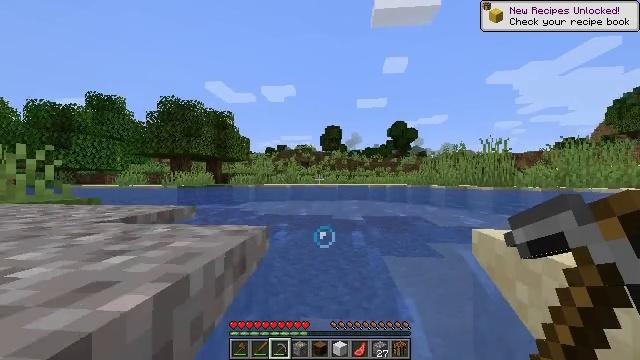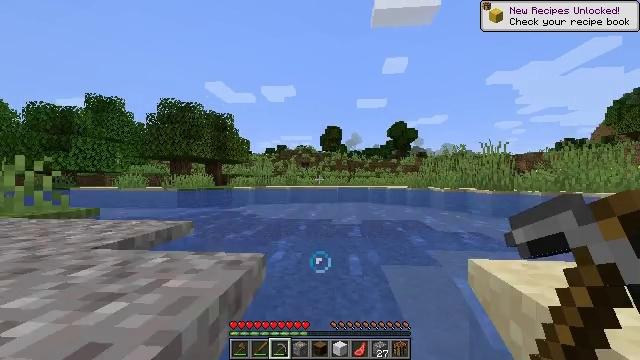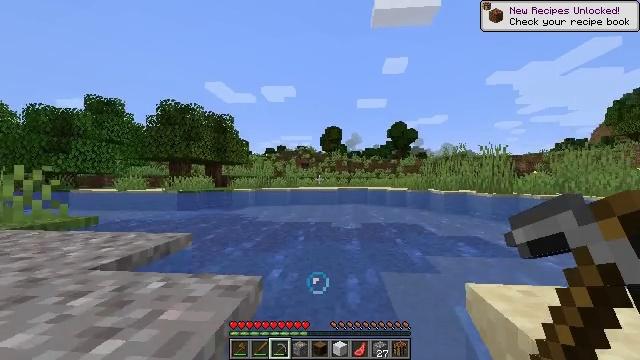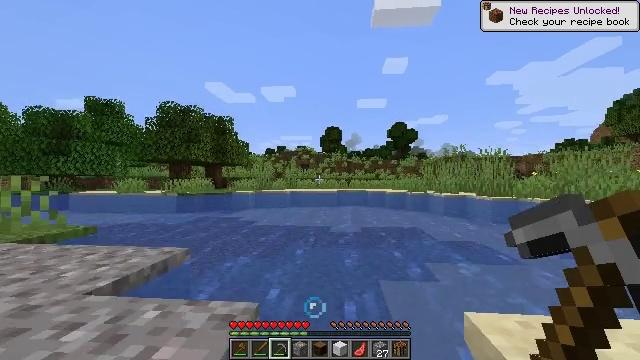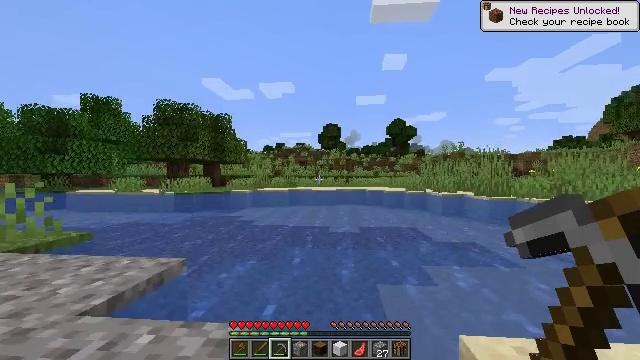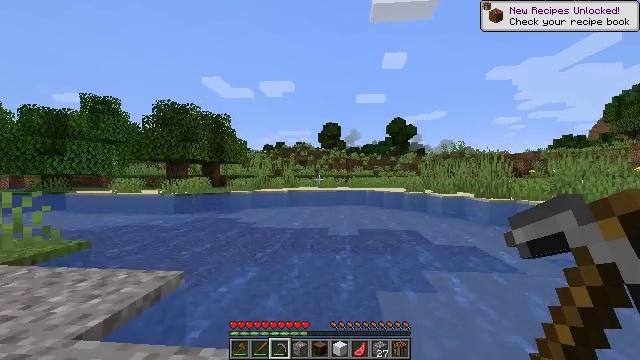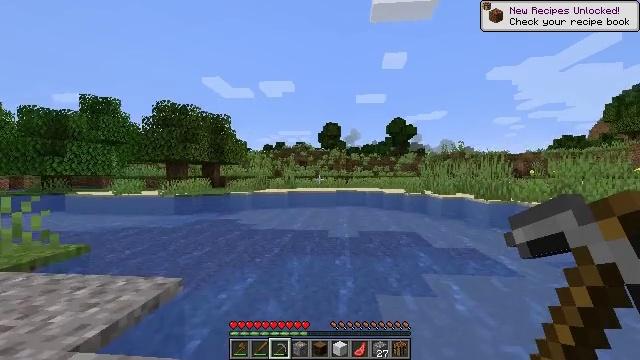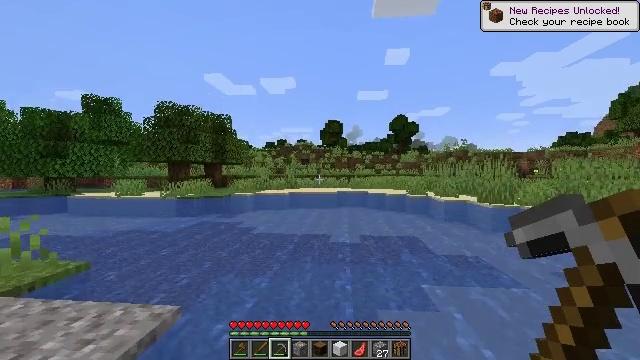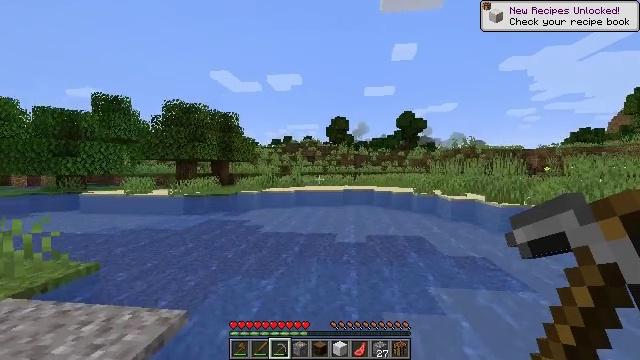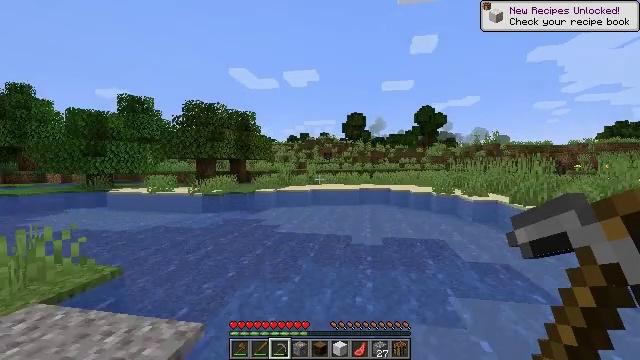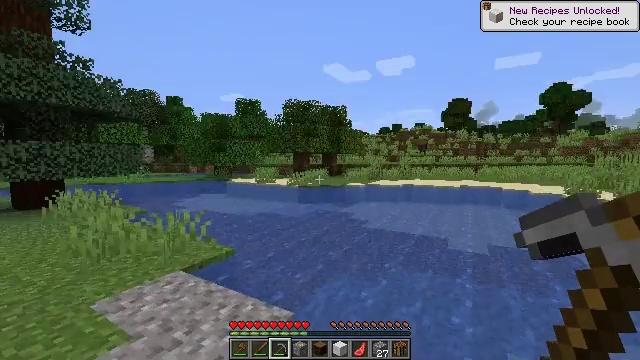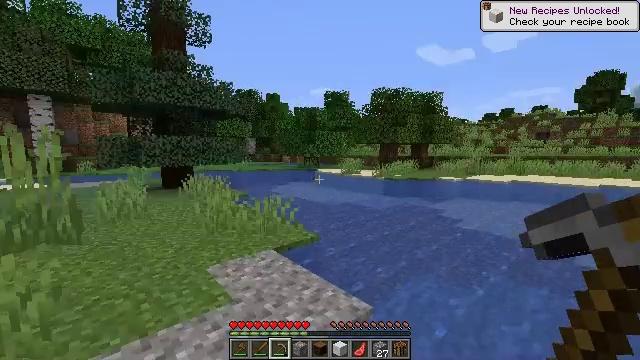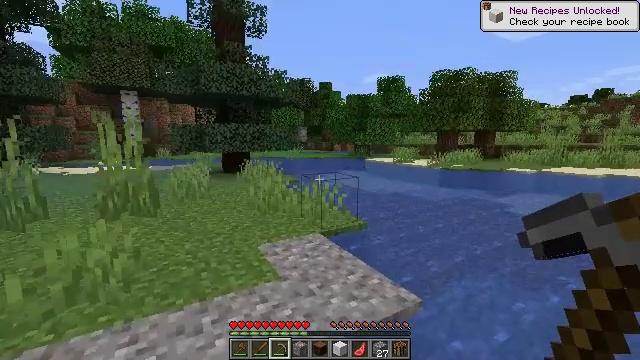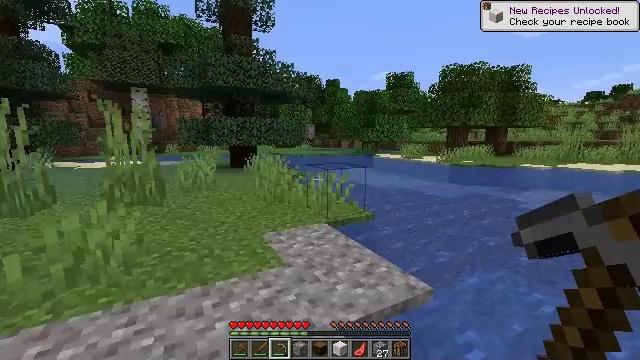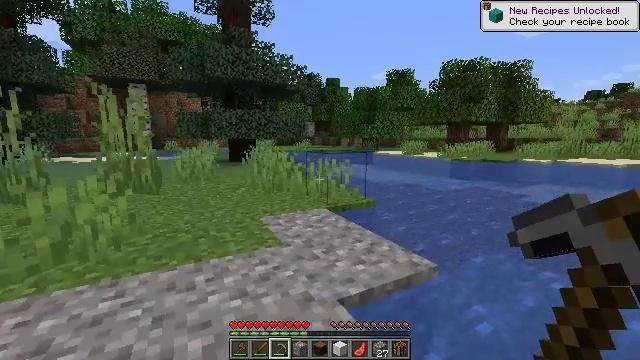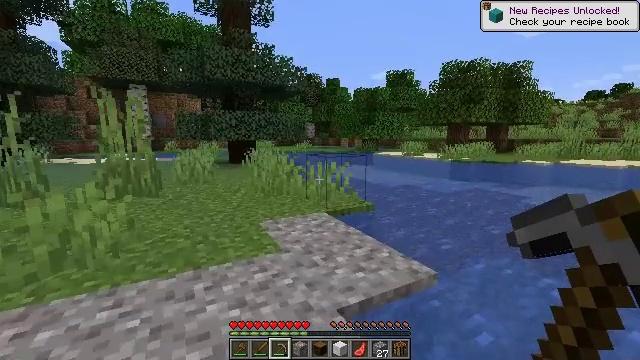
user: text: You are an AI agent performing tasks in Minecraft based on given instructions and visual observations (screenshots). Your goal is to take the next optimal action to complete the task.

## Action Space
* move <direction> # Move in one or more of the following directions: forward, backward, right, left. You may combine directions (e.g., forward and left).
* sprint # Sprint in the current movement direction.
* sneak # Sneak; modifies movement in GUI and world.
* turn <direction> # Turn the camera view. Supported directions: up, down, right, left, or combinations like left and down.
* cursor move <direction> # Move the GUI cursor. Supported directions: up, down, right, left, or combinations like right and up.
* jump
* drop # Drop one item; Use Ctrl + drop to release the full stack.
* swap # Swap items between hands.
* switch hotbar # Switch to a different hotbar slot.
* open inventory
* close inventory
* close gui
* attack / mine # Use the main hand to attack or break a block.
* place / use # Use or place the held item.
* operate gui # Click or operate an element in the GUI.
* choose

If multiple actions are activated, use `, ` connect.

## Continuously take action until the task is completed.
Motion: motion action
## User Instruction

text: Mine tall grass from the ground.
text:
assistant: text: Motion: move forward, jump
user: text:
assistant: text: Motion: move forward, jump
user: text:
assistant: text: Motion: move forward, jump
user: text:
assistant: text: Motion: move forward, jump
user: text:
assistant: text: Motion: move forward, jump
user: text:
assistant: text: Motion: move forward, jump
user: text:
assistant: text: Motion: move forward, jump
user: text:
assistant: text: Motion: move forward, turn left, jump
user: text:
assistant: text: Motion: move forward, turn left, jump
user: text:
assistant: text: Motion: move forward, turn left and down, jump
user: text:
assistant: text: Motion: move forward and move left, turn left and down
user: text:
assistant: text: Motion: move forward and move left, turn left and down
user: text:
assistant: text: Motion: move forward and move left, turn left
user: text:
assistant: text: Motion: move forward and move left
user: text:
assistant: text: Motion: move forward and move left
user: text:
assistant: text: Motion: move forward and move left, jump
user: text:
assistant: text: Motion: move forward and move left, jump
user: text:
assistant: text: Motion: move forward and move left, jump
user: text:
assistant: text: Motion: move forward and move left, jump
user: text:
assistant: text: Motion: move forward and move left, jump
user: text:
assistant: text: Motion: move forward and move left, jump
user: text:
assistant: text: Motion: move forward and move left, jump
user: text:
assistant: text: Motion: move forward and move left, jump
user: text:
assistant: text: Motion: move forward and move left, jump
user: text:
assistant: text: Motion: move forward and move left, turn right and down, jump
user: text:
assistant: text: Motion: move forward and move left, turn right and down
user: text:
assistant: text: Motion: move forward and move left, turn right
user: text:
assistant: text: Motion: move forward and move left, turn right
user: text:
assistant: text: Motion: move forward and move left
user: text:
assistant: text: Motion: move forward and move left